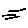
Label: line